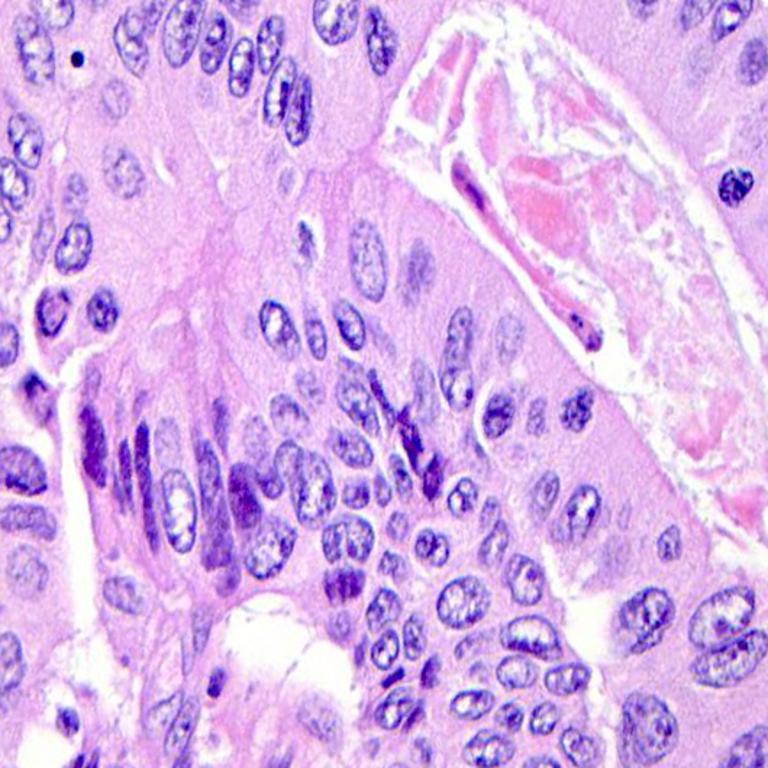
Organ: colon
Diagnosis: adenocarcinomas